Field crop: maize
Growth stage: 2
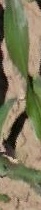
Species: maize